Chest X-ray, PA view. Patient: 59 years old, sex M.
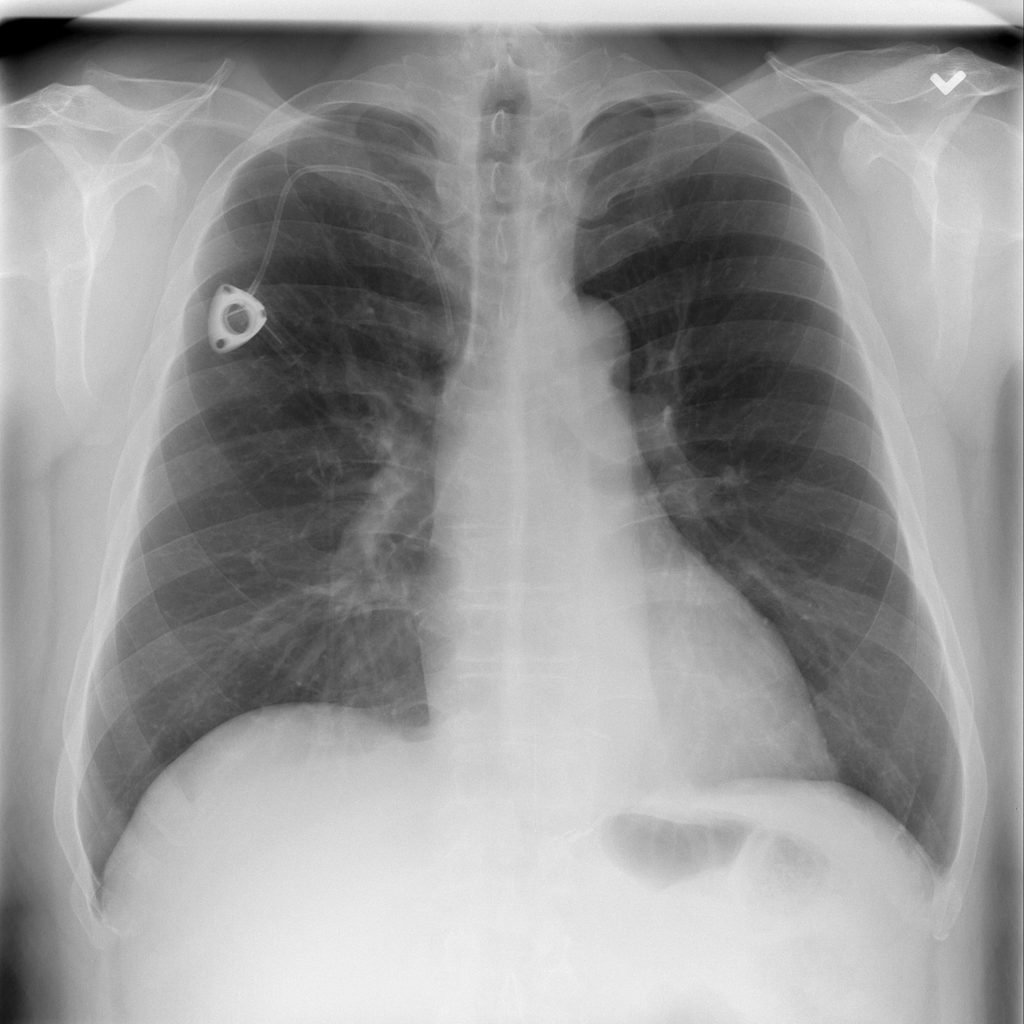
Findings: No Finding